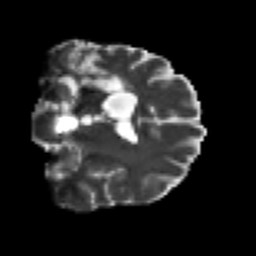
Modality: T2w
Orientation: coronal
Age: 40
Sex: female
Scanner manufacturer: siemens
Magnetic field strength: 3 T
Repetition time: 7.3 s
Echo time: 0.087 s